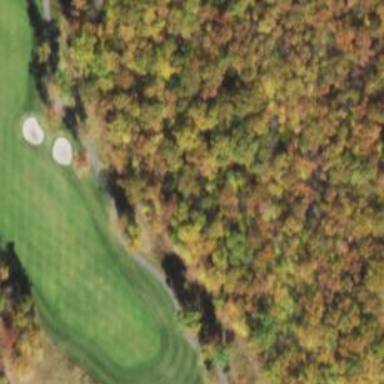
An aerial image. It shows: Grassy area designated as golf fairway.